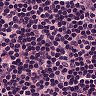
Metastatic tissue present: no